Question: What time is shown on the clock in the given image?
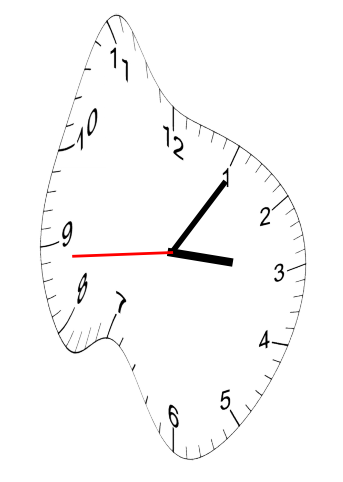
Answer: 03:05:44